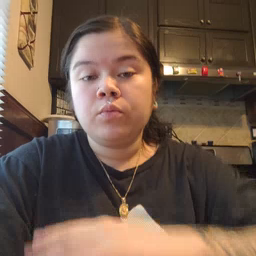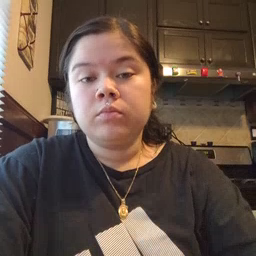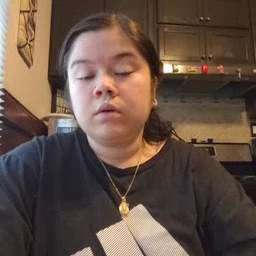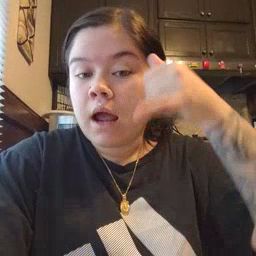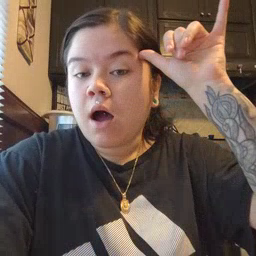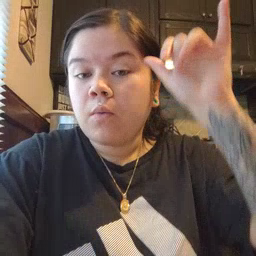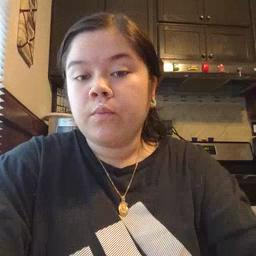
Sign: cow